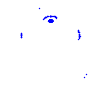
Particle: kaon